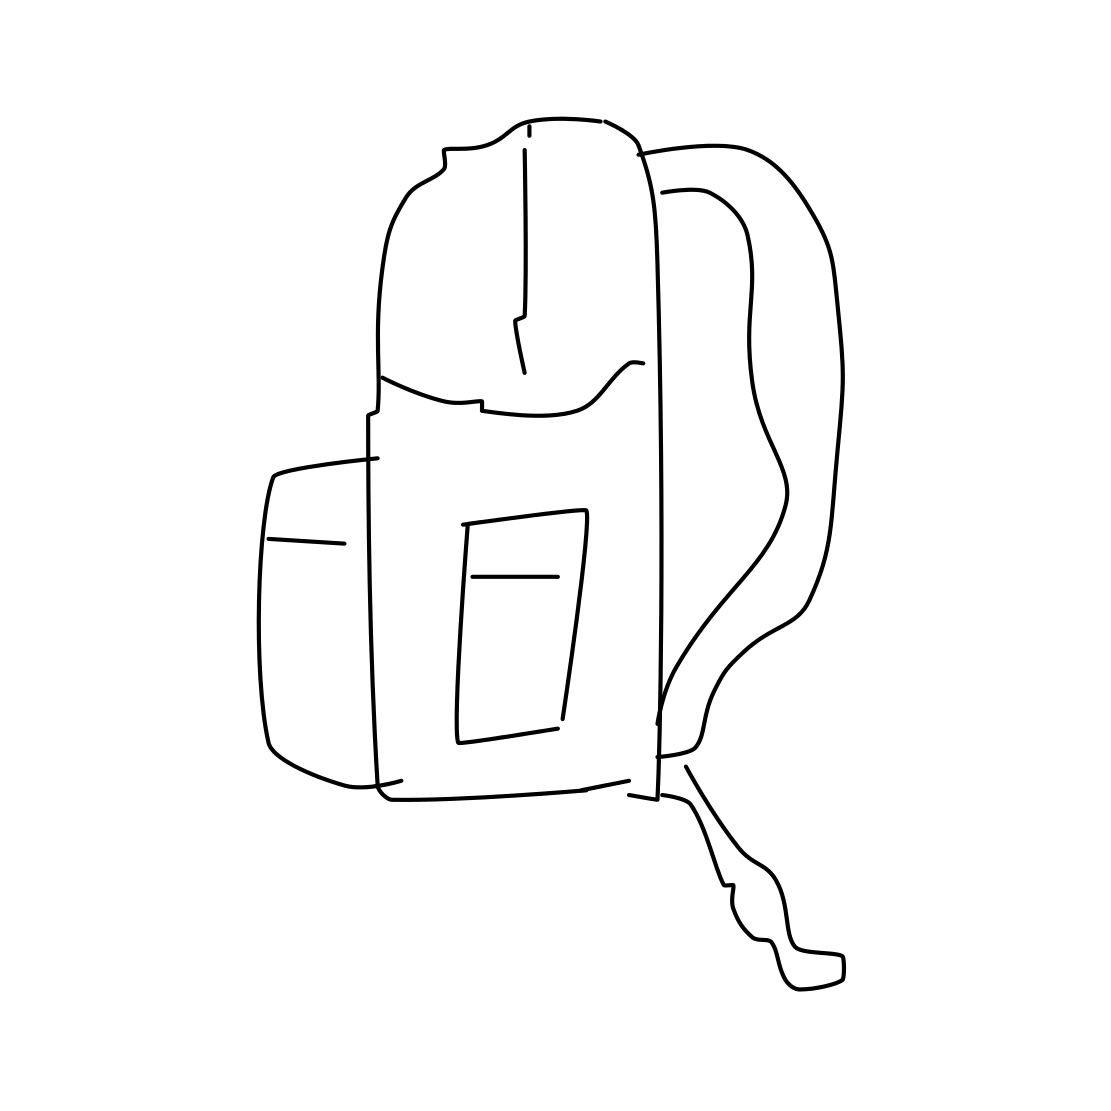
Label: backpack